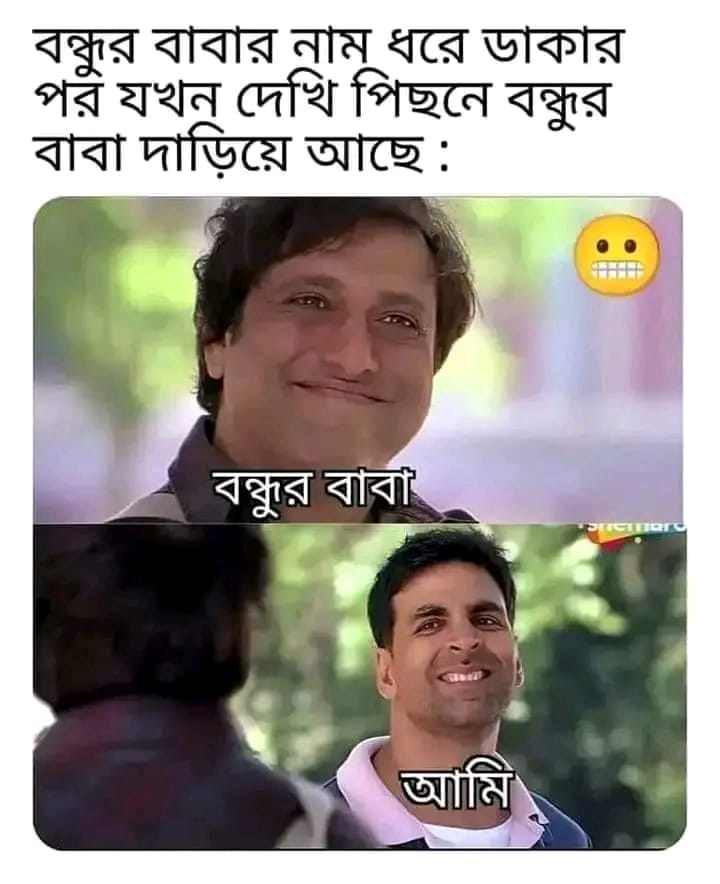
Text: বন্ধুর বাবার নাম ধরে ডাকার পর যখন দেখি পিছনে বন্ধুর বাবা দাড়িয়ে আছে বন্ধুর বাবা আমি
Label: Non Hate